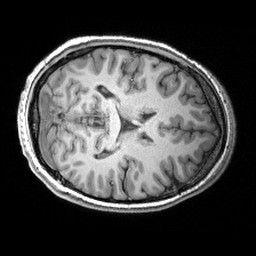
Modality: T1w
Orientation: axial
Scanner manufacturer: siemens
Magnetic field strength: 3 T
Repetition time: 2.53 s
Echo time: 0.00299 s